Interaction volume radius: 10 \u00c5
Interaction volume height: 45 \u00c5
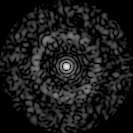
Disorder parameter: 0.8521